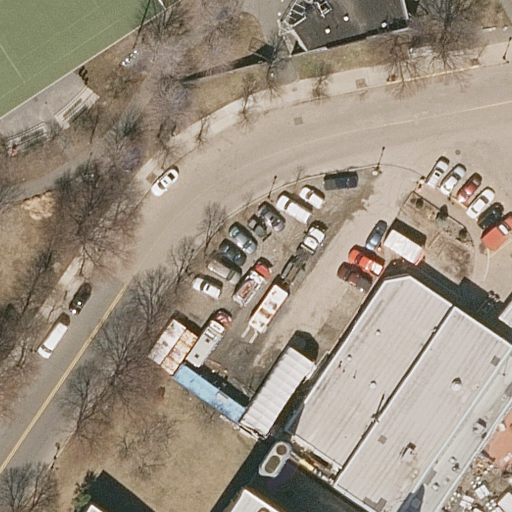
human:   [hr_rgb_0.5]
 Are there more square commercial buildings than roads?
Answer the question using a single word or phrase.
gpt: no

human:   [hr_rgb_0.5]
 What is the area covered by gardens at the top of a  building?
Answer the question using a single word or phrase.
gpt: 95m2

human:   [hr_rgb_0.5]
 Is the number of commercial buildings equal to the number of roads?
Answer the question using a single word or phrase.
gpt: no

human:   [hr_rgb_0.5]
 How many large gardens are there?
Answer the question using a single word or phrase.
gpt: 0

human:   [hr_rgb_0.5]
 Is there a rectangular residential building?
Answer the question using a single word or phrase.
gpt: yes

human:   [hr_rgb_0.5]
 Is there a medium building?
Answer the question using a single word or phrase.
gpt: yes

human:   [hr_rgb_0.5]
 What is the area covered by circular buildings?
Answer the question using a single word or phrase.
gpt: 0m2

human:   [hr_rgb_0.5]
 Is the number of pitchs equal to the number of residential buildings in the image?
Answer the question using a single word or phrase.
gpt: no

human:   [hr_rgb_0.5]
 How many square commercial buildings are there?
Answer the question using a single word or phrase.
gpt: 0

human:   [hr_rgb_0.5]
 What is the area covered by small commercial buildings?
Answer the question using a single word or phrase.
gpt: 0m2

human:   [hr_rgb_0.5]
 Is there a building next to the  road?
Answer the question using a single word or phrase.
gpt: yes

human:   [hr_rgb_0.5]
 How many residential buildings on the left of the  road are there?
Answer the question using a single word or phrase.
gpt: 0

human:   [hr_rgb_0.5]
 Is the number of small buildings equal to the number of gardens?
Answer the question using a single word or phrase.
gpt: no

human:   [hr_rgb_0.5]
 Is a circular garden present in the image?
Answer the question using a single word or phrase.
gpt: no

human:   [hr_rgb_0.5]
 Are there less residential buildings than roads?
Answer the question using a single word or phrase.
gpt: no

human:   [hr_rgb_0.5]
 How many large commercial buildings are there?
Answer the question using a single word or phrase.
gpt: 0

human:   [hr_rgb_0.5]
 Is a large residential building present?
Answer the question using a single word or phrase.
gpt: no

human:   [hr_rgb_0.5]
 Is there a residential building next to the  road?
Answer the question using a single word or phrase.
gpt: yes

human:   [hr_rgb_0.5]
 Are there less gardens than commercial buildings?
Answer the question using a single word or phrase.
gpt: no

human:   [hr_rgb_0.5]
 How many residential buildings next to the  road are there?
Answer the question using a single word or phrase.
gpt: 3

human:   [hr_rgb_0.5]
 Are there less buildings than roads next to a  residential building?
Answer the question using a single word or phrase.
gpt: no

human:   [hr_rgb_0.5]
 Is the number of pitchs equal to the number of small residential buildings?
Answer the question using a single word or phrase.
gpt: no

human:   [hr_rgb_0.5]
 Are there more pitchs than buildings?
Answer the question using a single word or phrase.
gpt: no

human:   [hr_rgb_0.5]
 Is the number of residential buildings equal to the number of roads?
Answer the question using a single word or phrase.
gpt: no

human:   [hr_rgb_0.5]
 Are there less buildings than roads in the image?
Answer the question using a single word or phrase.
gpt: no

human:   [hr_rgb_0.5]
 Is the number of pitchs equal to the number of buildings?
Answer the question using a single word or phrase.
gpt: no

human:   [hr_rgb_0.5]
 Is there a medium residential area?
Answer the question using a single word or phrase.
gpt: no

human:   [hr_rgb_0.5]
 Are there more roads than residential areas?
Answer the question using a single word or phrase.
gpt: no

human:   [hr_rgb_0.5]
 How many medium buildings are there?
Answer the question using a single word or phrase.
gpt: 1

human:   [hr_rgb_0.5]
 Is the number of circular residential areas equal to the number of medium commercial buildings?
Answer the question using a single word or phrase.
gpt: yes

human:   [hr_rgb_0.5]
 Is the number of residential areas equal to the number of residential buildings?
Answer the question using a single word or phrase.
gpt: no

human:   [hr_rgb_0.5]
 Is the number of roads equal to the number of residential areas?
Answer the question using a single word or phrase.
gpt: yes

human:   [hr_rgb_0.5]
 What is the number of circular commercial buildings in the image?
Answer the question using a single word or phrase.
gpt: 0

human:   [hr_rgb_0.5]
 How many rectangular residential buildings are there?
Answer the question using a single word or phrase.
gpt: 2

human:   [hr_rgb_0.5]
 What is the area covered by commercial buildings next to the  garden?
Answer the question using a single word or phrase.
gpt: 0m2

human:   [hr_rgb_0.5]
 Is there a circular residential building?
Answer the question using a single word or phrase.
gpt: no